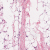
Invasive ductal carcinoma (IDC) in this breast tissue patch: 0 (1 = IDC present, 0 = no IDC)